Question: Does anyone have a idea how to do this kind progress bar?

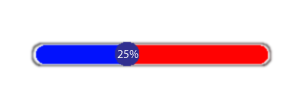
Answer: Im sure there is a way, try searching through the Android SDK source code at the progress bar and just pull the code from there and reference new drawables etc